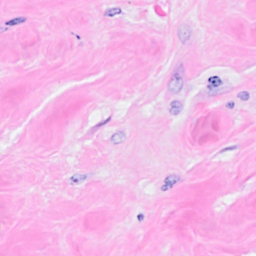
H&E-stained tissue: Breast